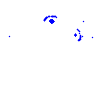
Particle: electron